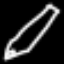
Label: pencil